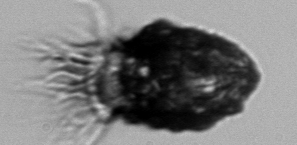
Label: Stenosemella_pacifica